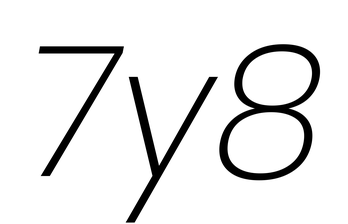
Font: Poppins-ExtraLightItalic